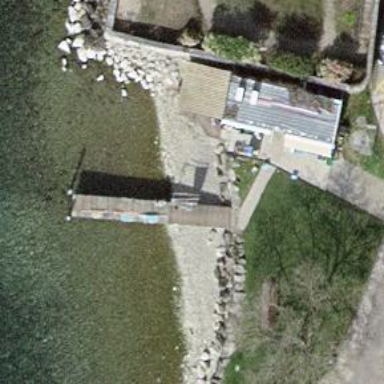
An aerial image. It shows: Man-made pier.